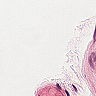
Metastatic tissue present: no